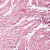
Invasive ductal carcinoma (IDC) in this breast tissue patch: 1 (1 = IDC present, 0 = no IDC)